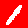
Digit: 1